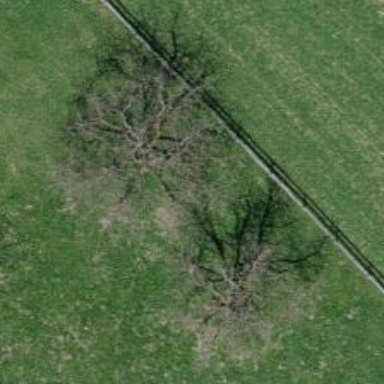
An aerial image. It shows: Agricultural area with broadleaved deciduous trees.